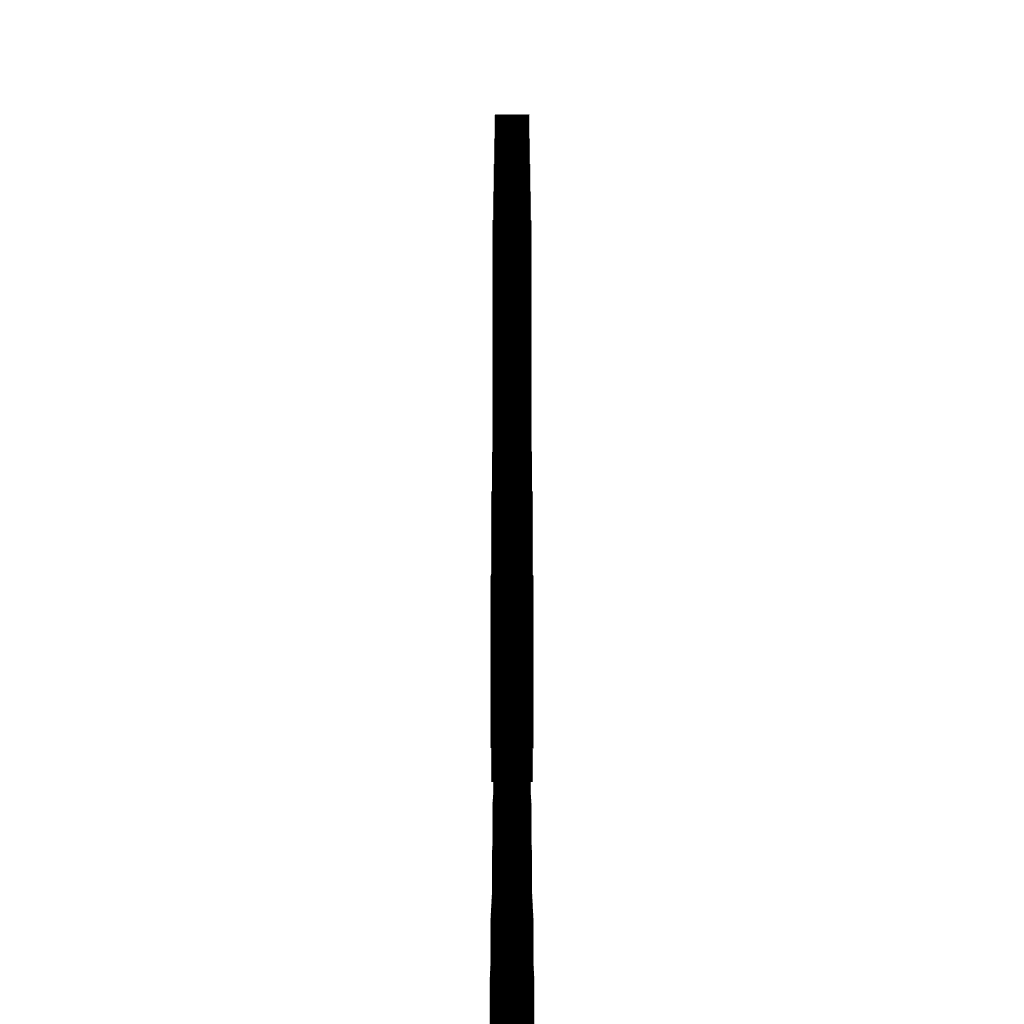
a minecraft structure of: Megaman bad low quality